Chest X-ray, PA view. Patient: 33 years old, sex M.
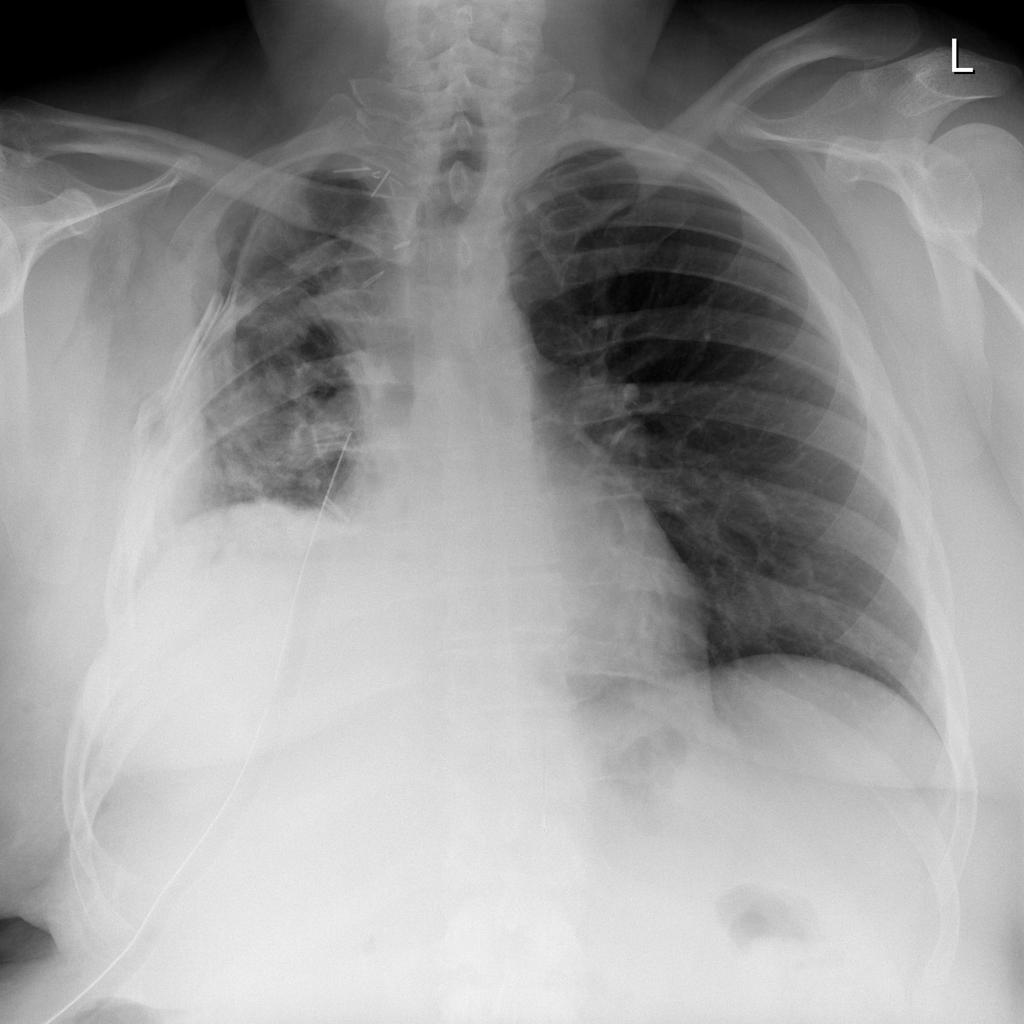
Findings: Infiltration, Pneumothorax